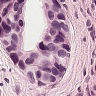
Metastatic tissue present: yes